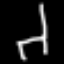
Label: chair